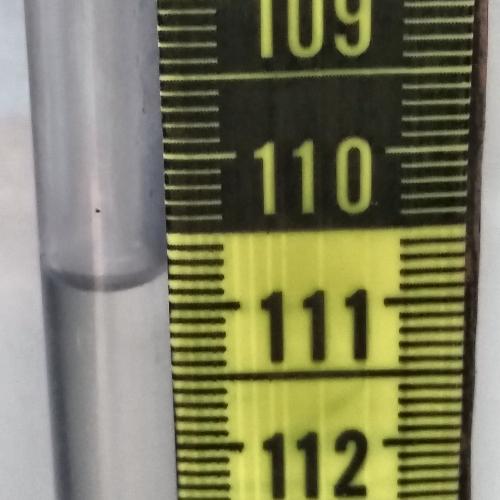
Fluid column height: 110.8 cm